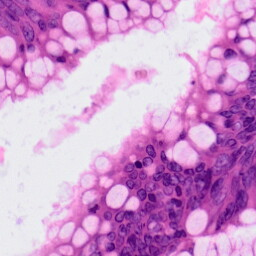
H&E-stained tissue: Colon